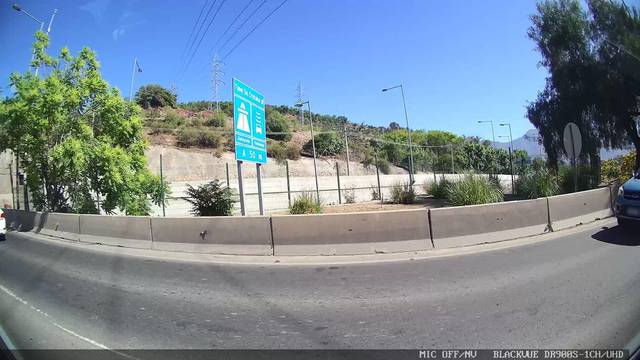
Region: Chile
Coordinates: -33.409, -70.606